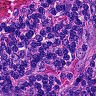
Metastatic tissue present: no